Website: walmart
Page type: address-validator
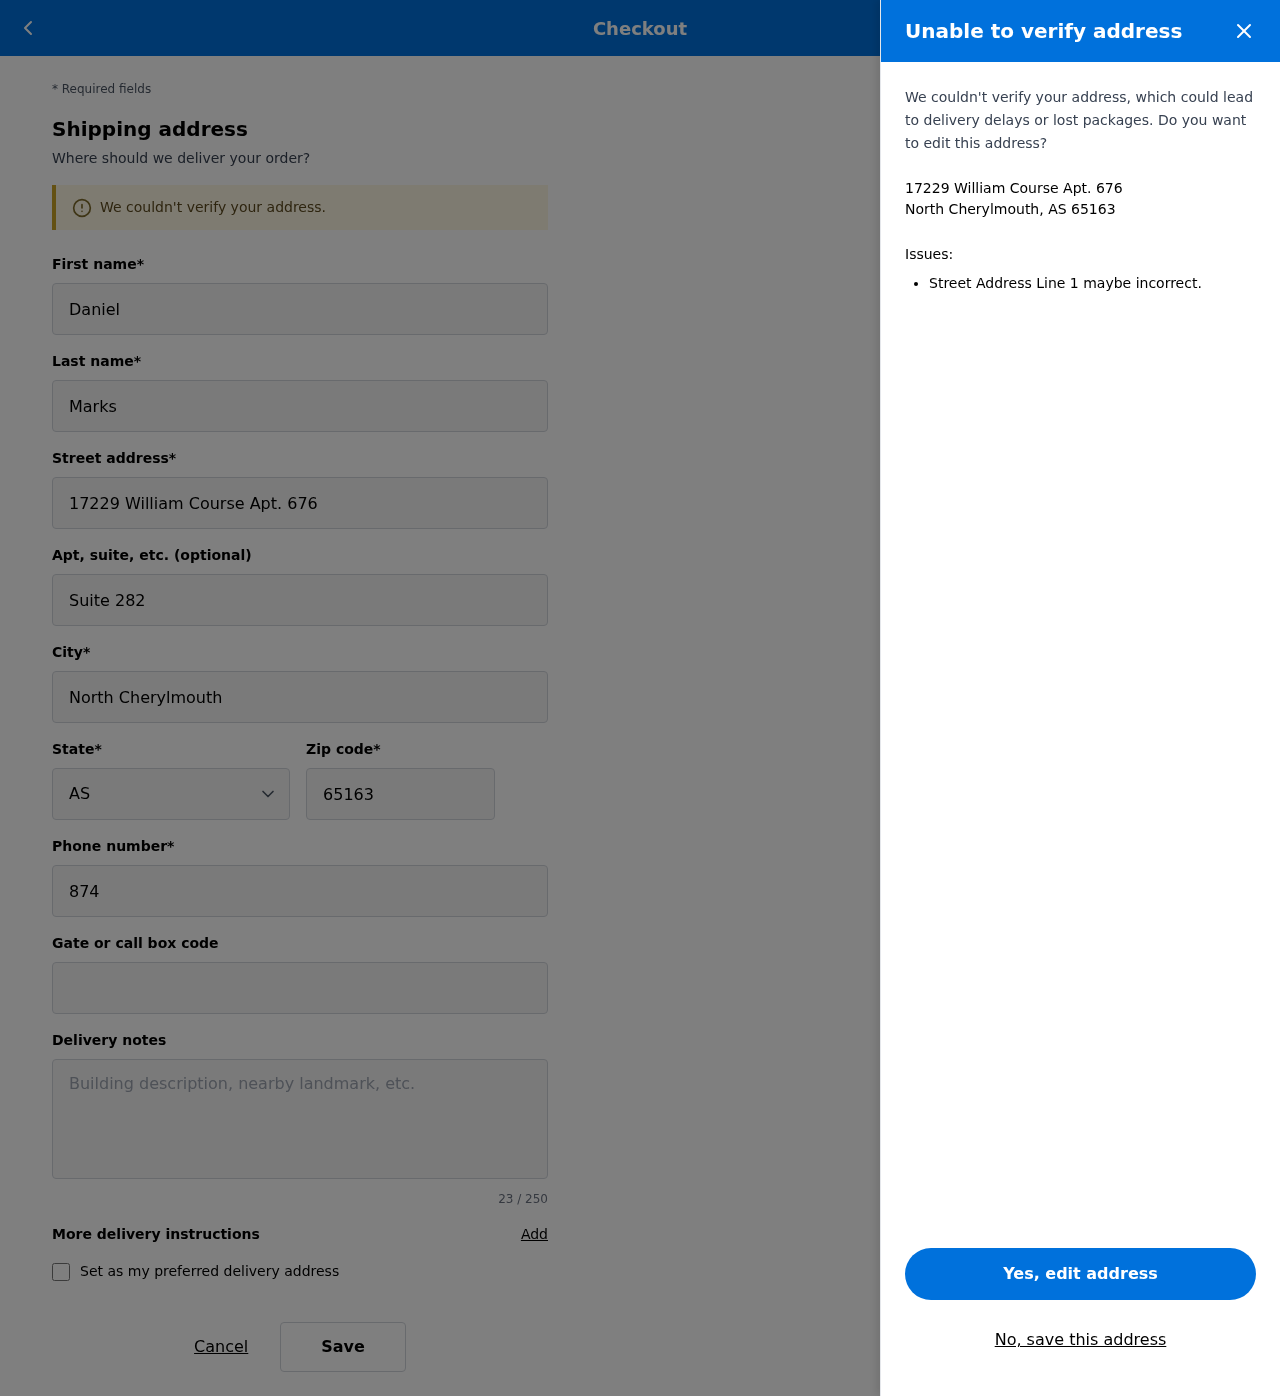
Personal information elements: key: PII_CITY_STATE_ZIP
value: North Cherylmouth, AS 65163
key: PII_DELIVERY_INSTRUCTIONS
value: Do not leave if raining
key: PII_STATE_ABBR
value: AS
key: PII_STREET
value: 17229 William Course Apt. 676
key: PII_FIRSTNAME
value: Daniel
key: PII_LASTNAME
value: Marks
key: PII_STREET2
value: Suite 282
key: PII_CITY
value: North Cherylmouth
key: PII_POSTCODE
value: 65163
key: PII_PHONE
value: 8747474746
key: PII_SECURITY_CODE
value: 42694